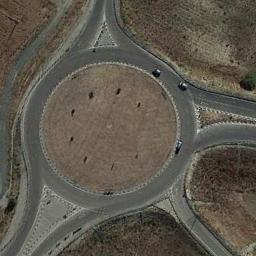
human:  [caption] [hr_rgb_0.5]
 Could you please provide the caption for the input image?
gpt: Several cars are at the roundabout .

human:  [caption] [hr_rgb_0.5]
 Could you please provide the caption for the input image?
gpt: There are several vehicles on the road at the roundabout of four roads, Some trees and a large desert around the roundabout .

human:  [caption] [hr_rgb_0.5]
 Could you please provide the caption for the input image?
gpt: The roundabout is on the bare land .

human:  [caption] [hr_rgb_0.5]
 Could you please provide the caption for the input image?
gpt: The roundabout connects four roads and one of the roads is a one-way street .

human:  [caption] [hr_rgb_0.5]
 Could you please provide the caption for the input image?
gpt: There are some brown lawns around the roundabout .